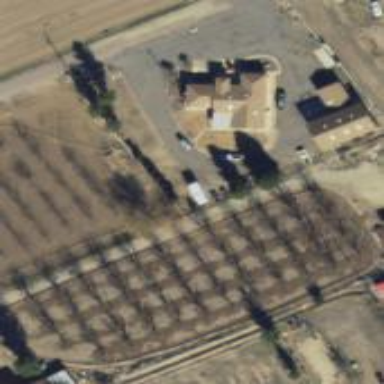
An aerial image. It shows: Orchard.